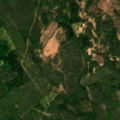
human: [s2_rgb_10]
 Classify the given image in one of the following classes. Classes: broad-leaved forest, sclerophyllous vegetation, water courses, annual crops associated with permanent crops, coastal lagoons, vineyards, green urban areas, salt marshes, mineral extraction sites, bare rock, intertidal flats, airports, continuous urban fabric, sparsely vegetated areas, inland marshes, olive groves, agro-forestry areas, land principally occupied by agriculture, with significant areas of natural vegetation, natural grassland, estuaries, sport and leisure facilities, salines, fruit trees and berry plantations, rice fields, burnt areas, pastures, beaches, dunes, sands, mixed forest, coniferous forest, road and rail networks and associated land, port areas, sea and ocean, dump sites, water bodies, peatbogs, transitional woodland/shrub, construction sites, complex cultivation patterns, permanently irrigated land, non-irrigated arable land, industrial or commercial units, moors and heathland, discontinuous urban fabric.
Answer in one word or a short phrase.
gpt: coniferous forest, mixed forest